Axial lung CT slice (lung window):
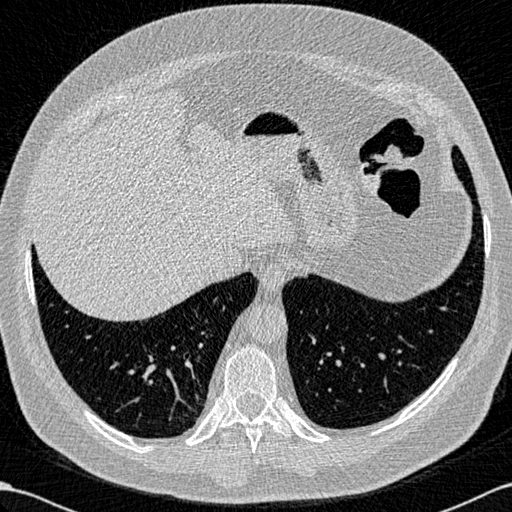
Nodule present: no